Field crop: tomato
Growth stage: 1
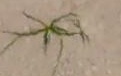
Species: cyperus